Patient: sex M, age 59
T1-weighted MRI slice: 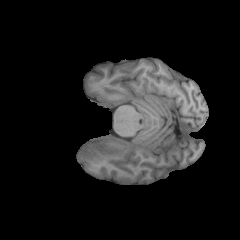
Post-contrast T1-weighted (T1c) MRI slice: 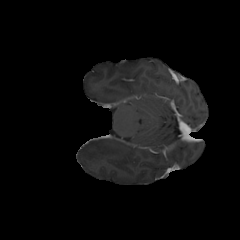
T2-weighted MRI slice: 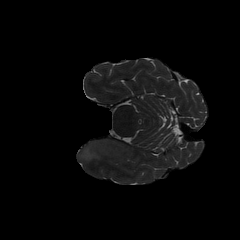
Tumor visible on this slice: yes
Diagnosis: Astrocytoma, IDH-wildtype
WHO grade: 3